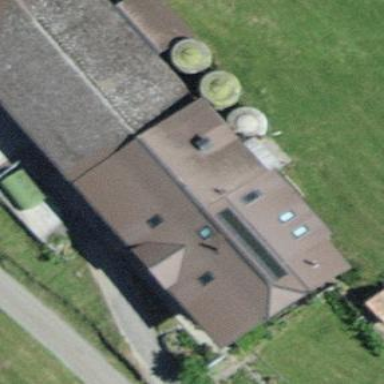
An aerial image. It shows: Farm building.